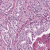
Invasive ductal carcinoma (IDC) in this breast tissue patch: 1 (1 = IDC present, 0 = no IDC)